Question: is there any code to calculate and draw an n-sided prism in OpenGL? It should work like
'''
void DrawPrism(long sides) {
glNormal3f( ...);
glTexCoord2f(..);
glVertex3f(...);
[...]
}
DrawPrism(5)
'''

Basically all I need is the . The rest of the calculation is done by GL.
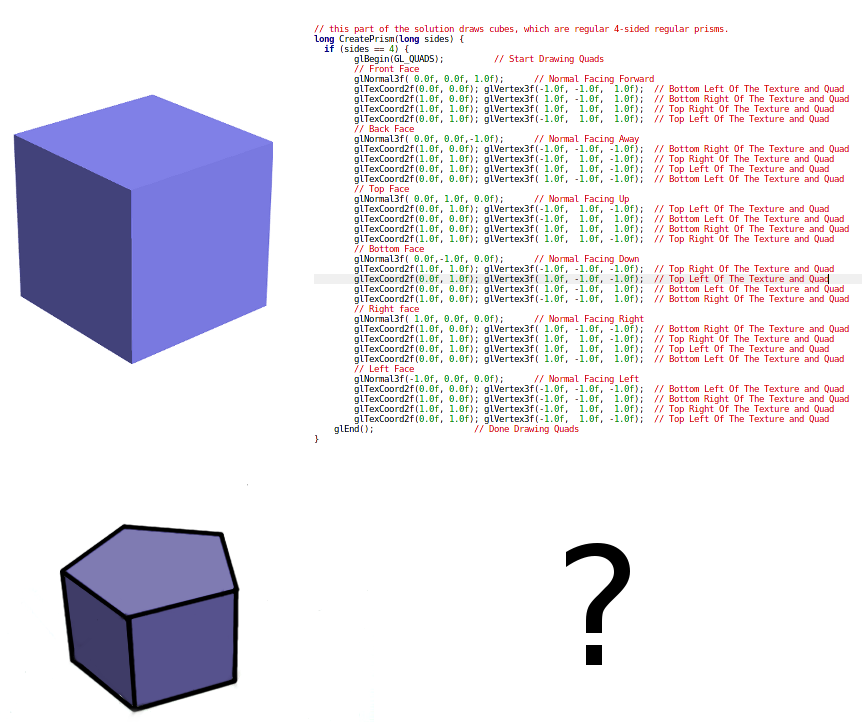
Answer: New Answer:
To calculate the coordinates of the vertices of a pentagon check out the video I made for you here: <URL>
To calculate the height of the pentagon the equation is:
^Retrieved from <URL>
---
FILL by Kenobi:
As explained in the video above, A,B,C,D,E are the edges of the pentagon. F,G,H,I,J are the second pentagon to form a prism together. Sin and cos is measured in degrees. Then we have following vertices:
'''
Ax = 0 ; Ay = h/2, ; Az = -1;
Bx = s/2 + s * sin(18) ; By = -h/2 + s*cos(18) ; Bz = -1;
Cx = s/2 ; Cy = -h/2 ; Cz = -1;
Dx = -s/2 ; Dy = -h/2 ; Dz = -1;
Ex = -s/2 - s * sin(18); Ey = -h/2 + s*cos(18) ; Ez = -1;
Fx = 0 ; Fy = h/2, ; Fz = 1;
Gx = s/2 + s * sin(18) ; Gy = -h/2 + s*cos(18) ; Gz = 1;
Hx = s/2 ; Hy = -h/2 ; Hz = 1;
Ix = -s/2 ; Iy = -h/2 ; Iz = 1;
Jx = -s/2 - s * sin(18); Jy = -h/2 + s*cos(18) ; Jz = 1;
'''
and then you simply do
'''
glVertex3f(Ax,Ay,Az);
glVertex3f(Bx,By,Bz);
[...]
'''
---
---
Edit: previous answer below (*For all polygons, not just pentagons):
---
<URL> just using different colored lines to simulate shading (but you will have to turn them in 3D space, which I know you can do in c++ so you're fine.
Anyways, : <URL>
And this is what a Geometrical-net is (refereed to earlier) incase you were wondering:

This article show math used in calculating things like n-hedron interior angles of faces and what-not, could be VERY helpful: <URL>